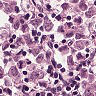
Metastatic tissue present: yes